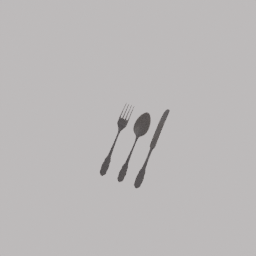
Label: tools